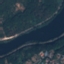
Land use / land cover: River